Question: When I use 'Me.BringToFront()' to Form4 it doesn't bring the form to the front as you can see in the picture:

And when I use 'Form1.Tab.SendToBack()' to the Tab, the Tab disappear.
How can I bring Form4 to the front and prevent the Tab from disappearing?
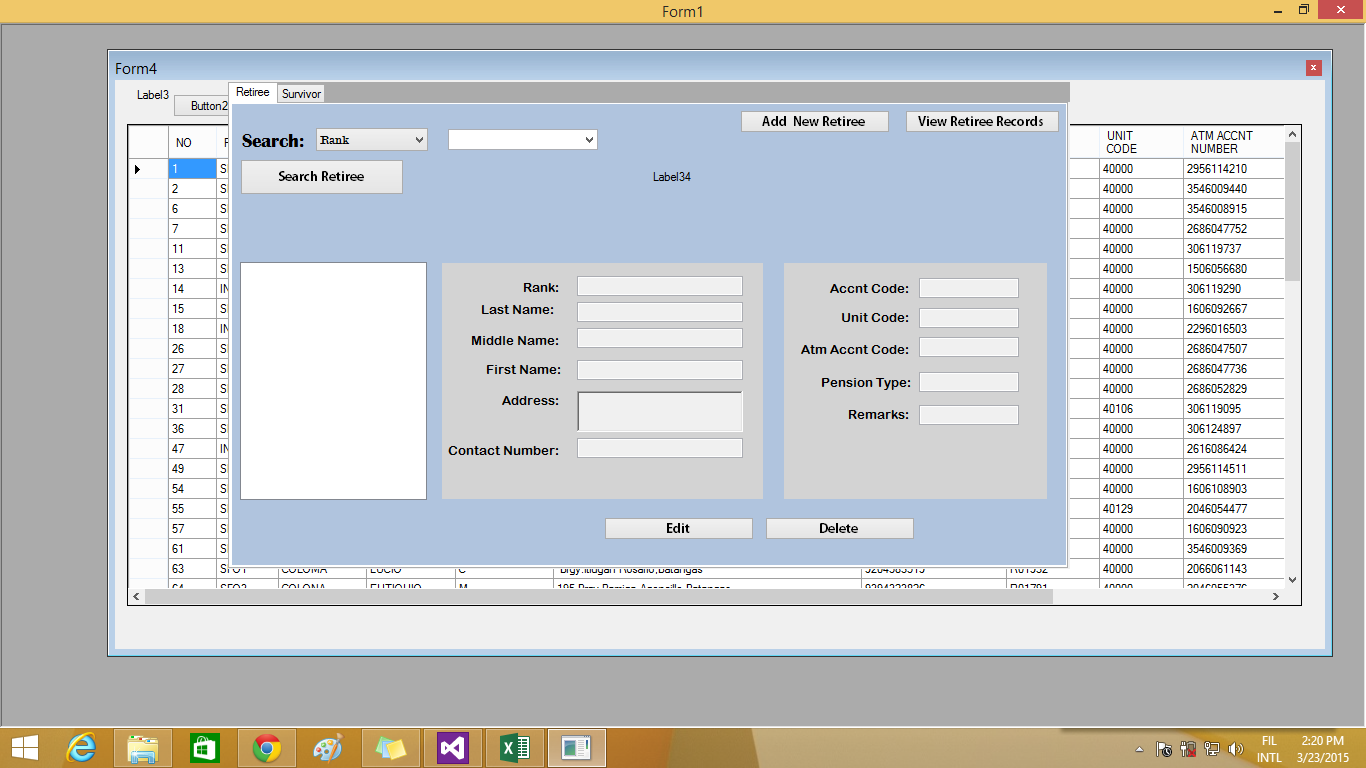
Answer: Im able to solve it. I turn the propeties of Form1 IsMdiContainer to False then use this code
'''
Private Sub Button3_Click(sender As Object, e As EventArgs) Handles Button3.Click
Dim F As Form4
F = New Form4
F.Show()
F.Owner = Me
End Sub
'''